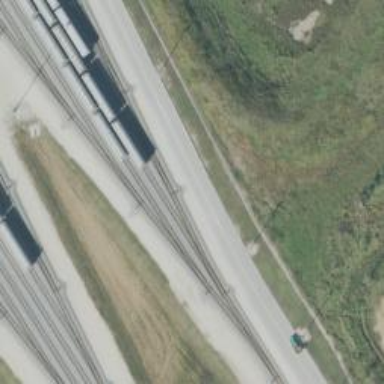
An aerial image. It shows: Railway yard used for servicing trains.